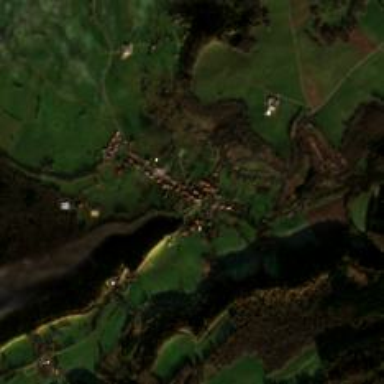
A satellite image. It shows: Village.